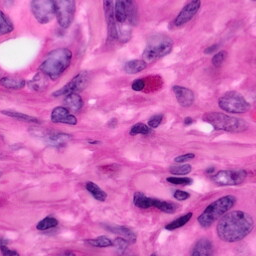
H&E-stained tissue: Pancreatic